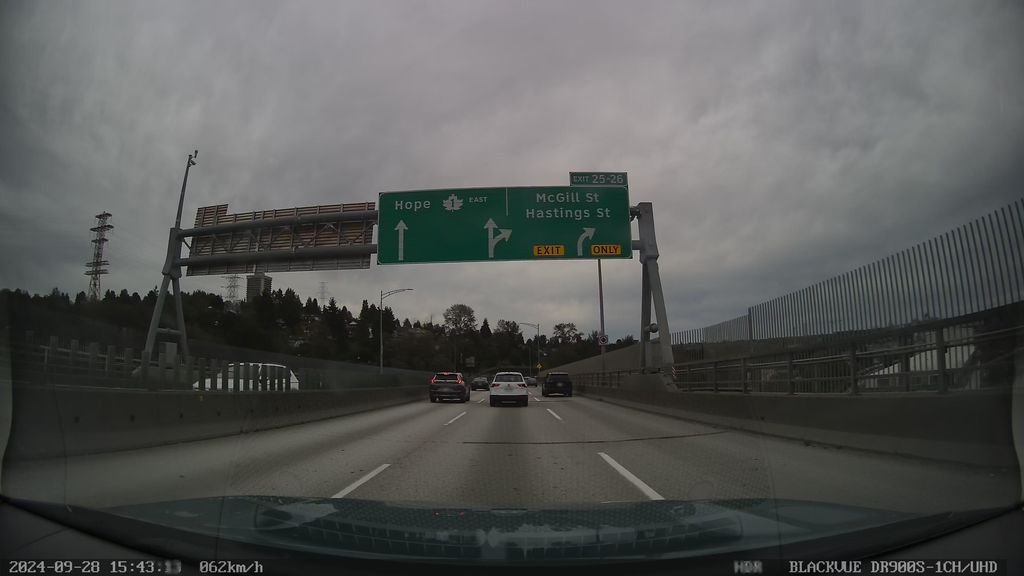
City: vancouver